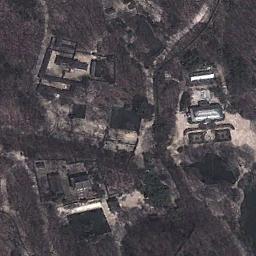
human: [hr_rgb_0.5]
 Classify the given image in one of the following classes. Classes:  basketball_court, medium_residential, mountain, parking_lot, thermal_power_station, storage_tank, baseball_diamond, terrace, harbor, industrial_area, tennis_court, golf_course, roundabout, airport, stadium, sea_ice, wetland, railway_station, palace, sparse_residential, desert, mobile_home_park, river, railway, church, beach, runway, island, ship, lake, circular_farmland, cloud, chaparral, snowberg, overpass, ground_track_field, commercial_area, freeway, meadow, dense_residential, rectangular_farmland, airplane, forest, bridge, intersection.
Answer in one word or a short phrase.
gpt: palace